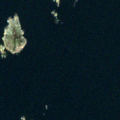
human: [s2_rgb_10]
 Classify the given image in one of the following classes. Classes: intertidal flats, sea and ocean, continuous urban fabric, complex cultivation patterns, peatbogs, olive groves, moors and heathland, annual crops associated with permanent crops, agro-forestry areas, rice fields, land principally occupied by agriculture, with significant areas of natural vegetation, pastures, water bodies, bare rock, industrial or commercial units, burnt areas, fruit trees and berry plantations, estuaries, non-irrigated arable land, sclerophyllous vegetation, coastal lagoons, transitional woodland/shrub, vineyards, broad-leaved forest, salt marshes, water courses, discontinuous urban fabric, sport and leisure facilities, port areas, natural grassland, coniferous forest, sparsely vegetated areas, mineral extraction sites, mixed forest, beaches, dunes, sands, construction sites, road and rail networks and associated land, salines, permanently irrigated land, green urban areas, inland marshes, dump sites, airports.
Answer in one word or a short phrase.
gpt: sea and ocean